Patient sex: M
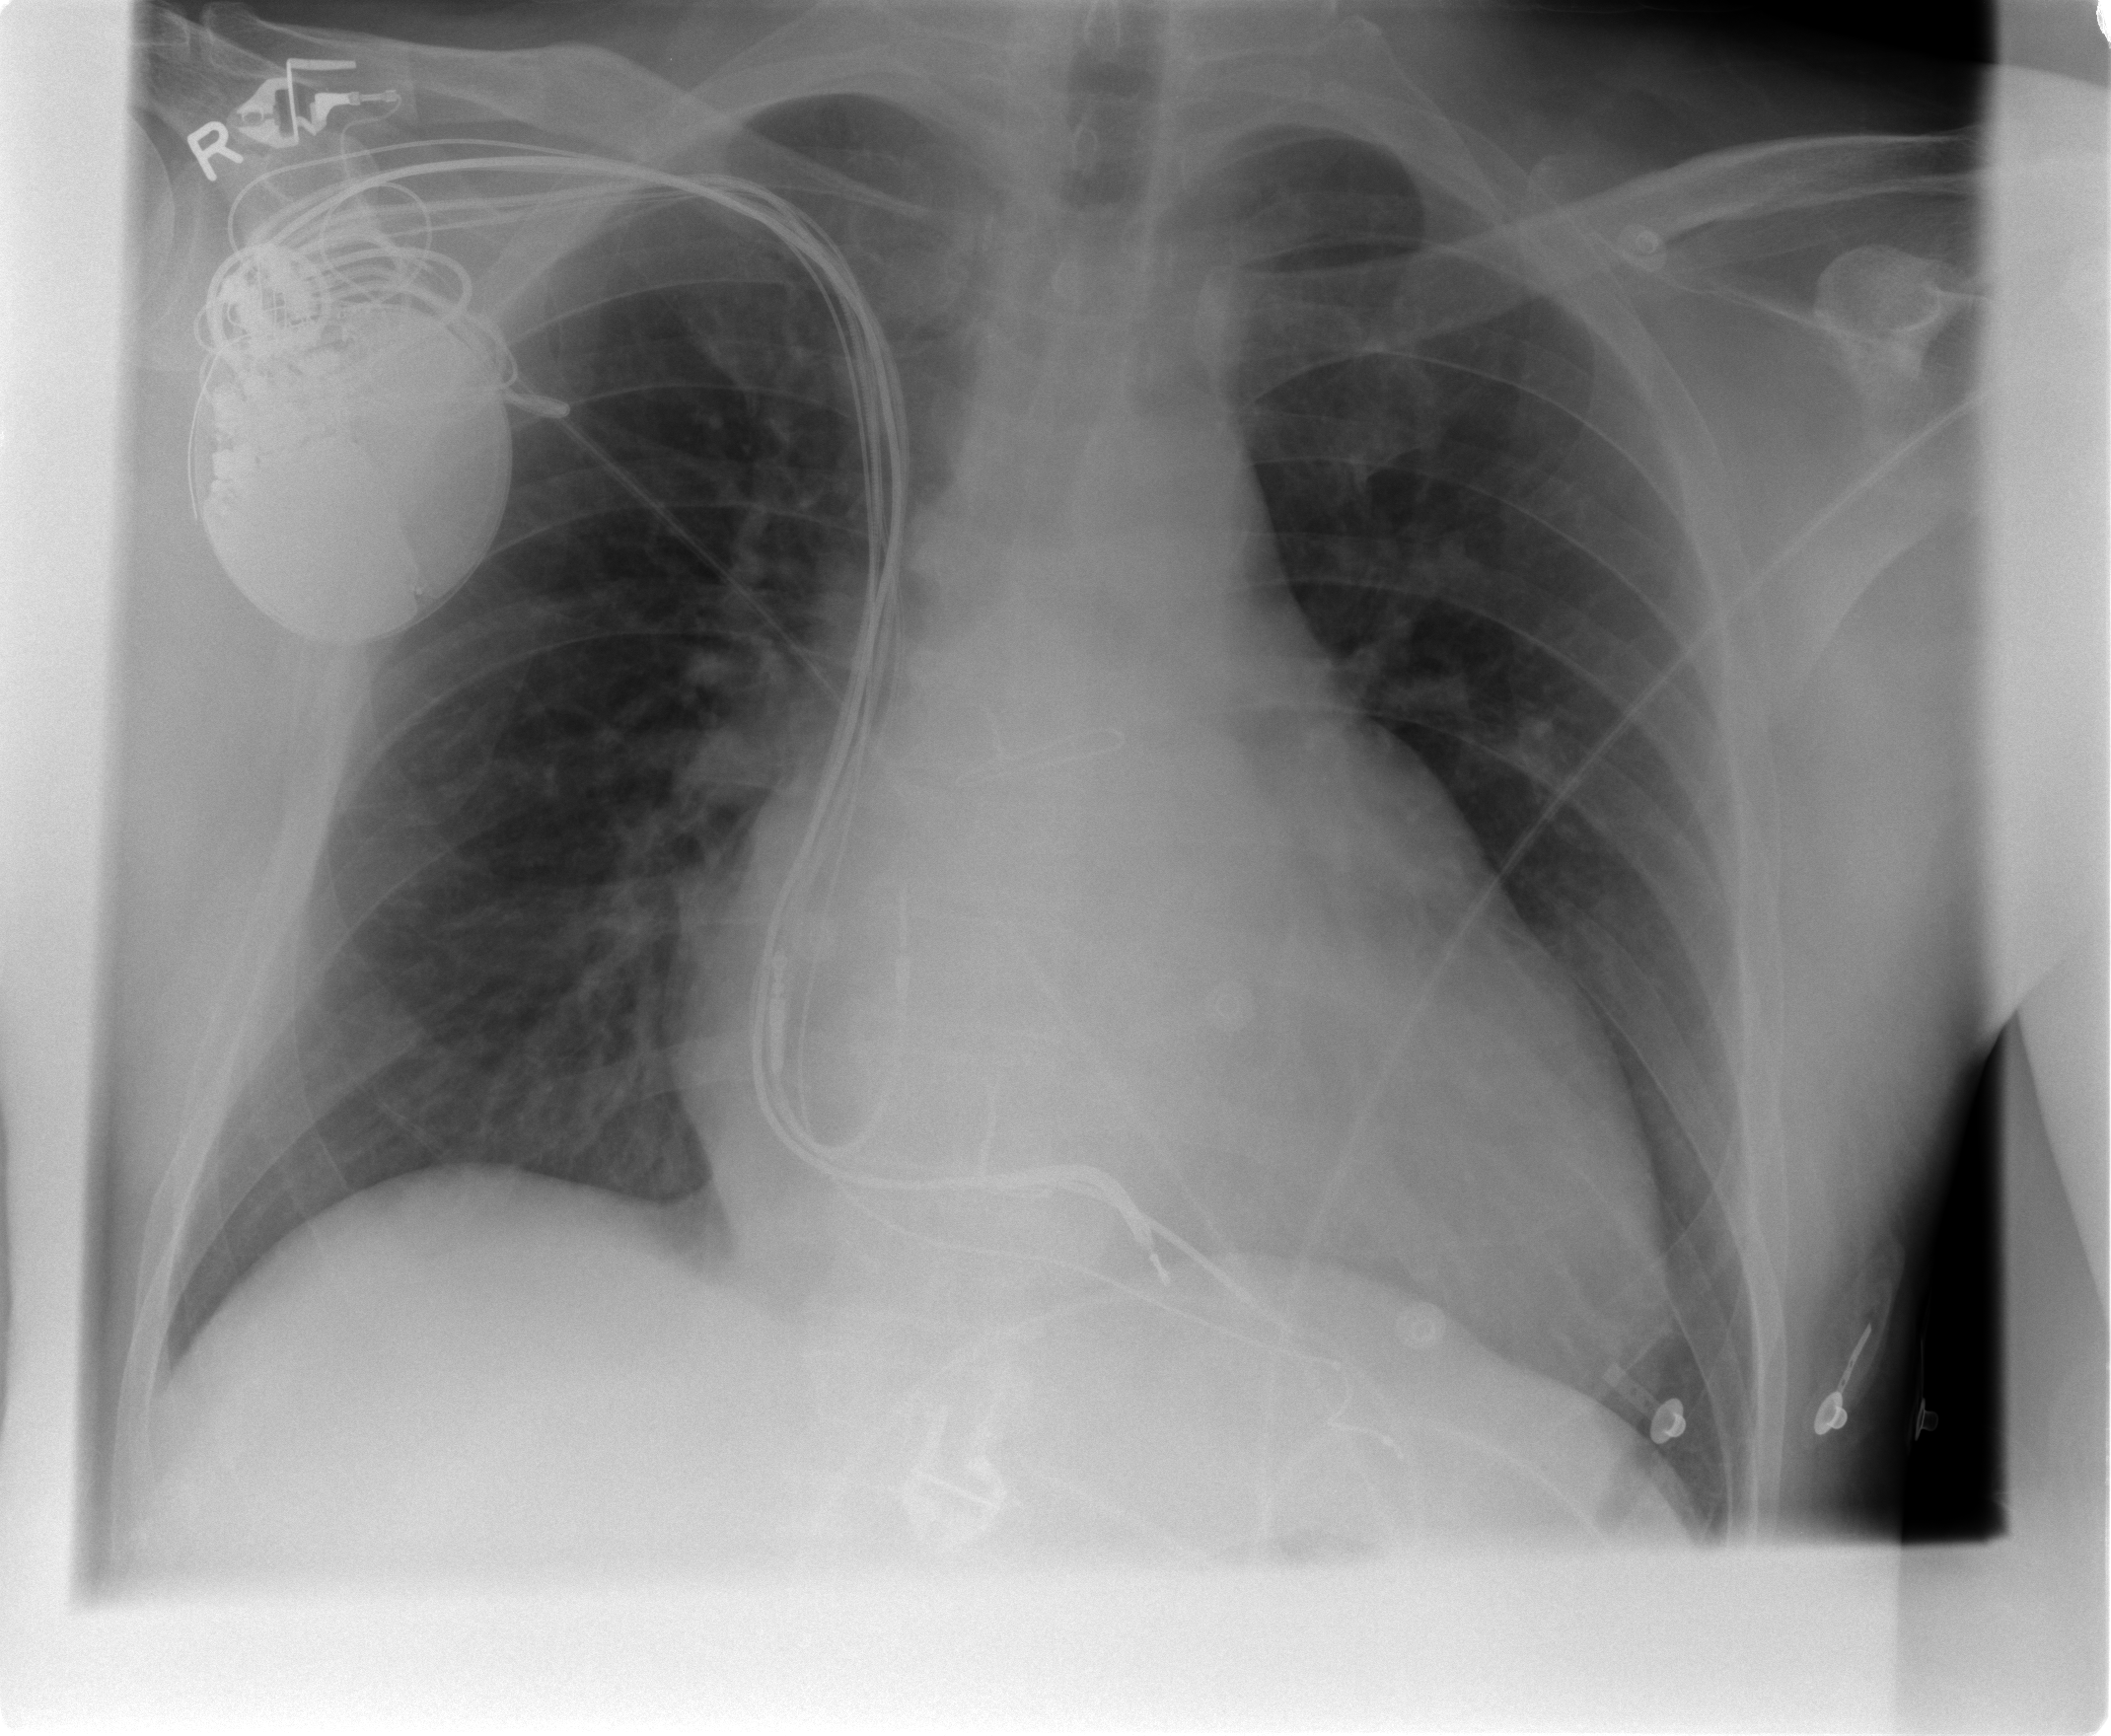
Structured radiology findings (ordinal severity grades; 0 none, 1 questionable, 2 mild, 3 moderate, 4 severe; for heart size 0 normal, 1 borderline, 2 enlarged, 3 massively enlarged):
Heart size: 3
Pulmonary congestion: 0
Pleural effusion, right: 0
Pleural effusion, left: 0
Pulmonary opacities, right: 0
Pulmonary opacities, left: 0
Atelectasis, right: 0
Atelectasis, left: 2